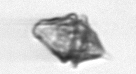
Label: Kryptoperidinium_triquetrum